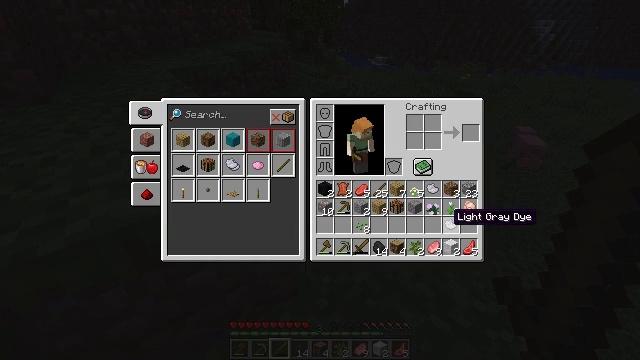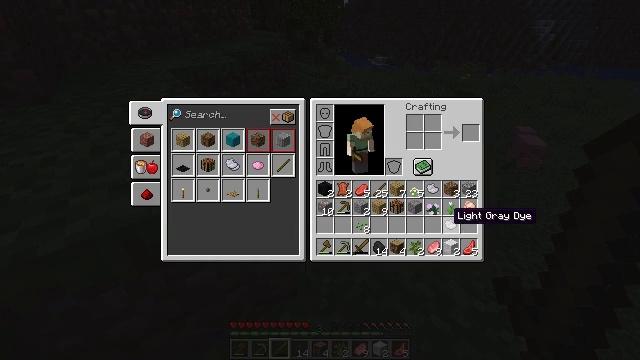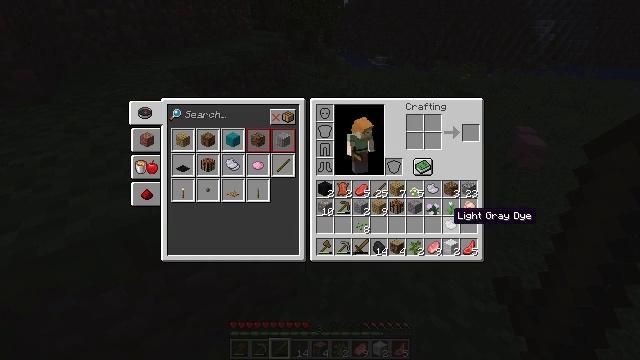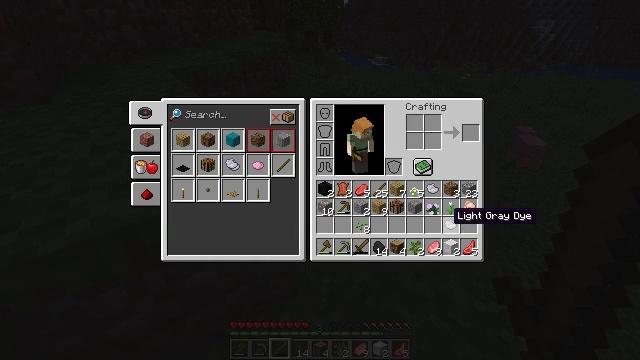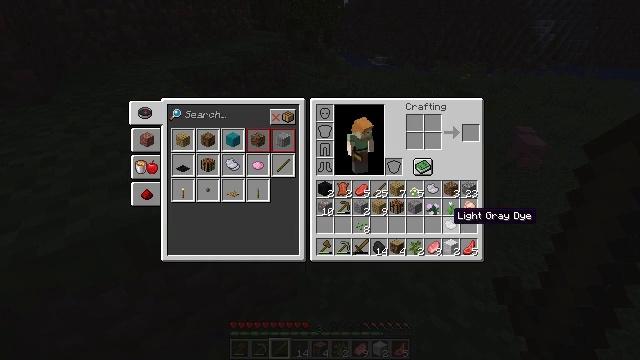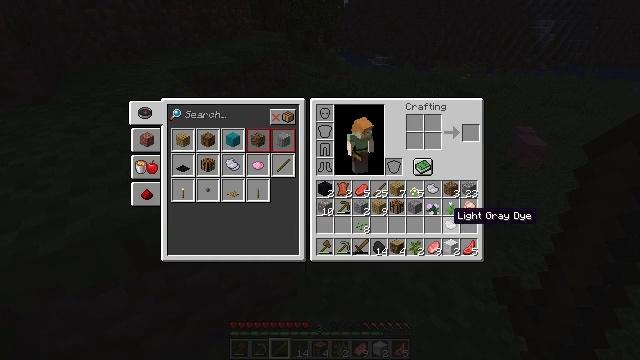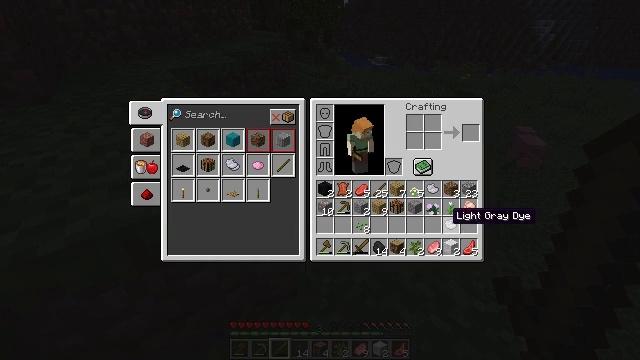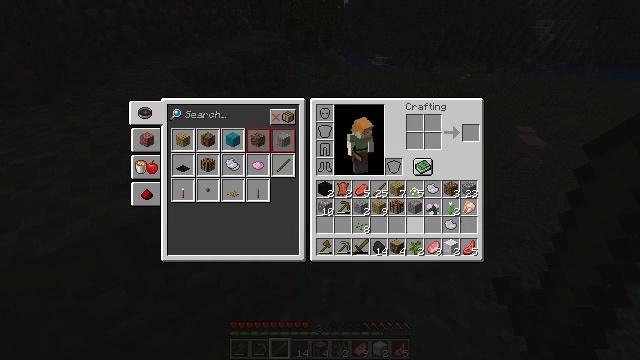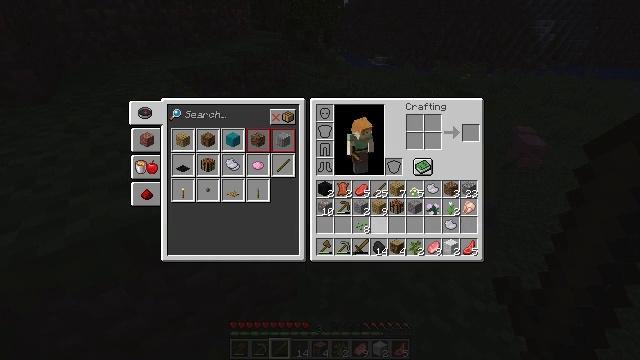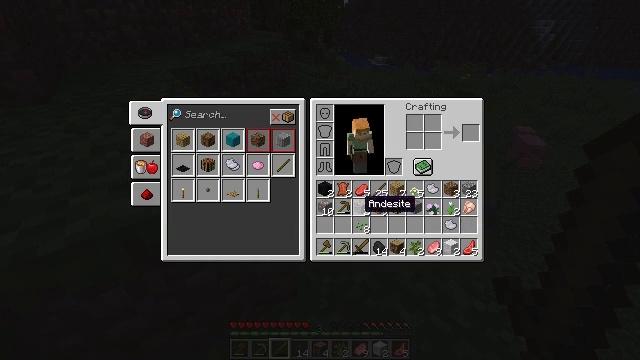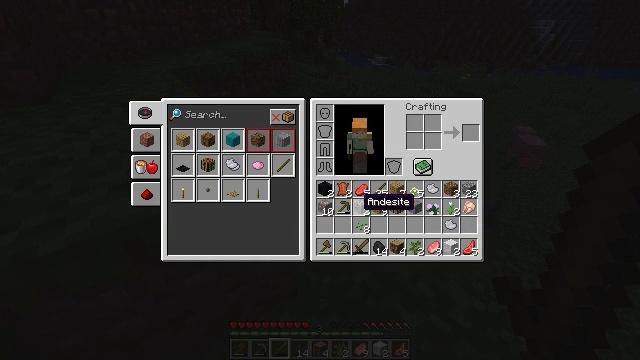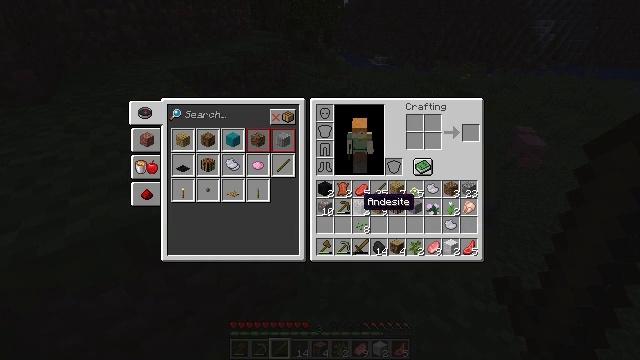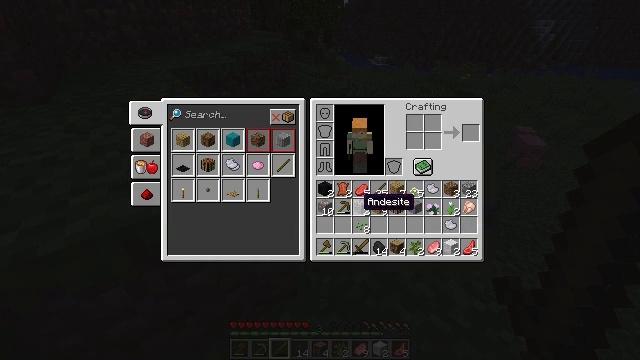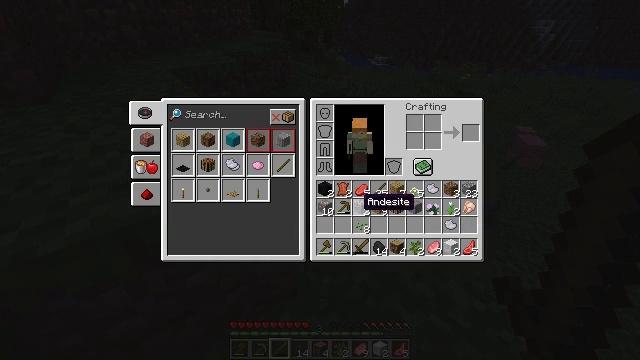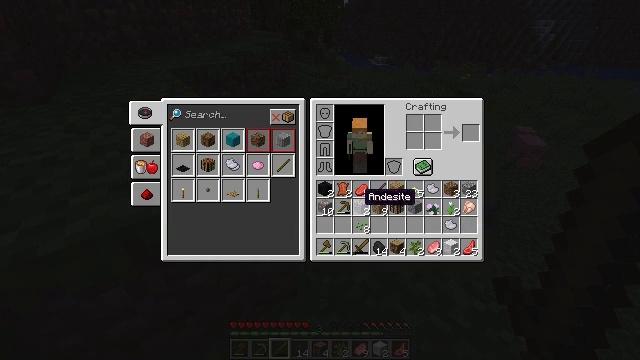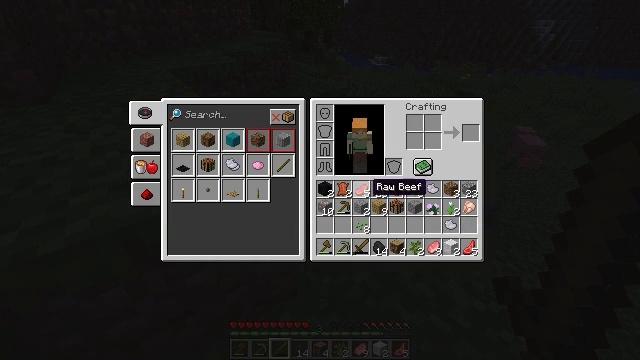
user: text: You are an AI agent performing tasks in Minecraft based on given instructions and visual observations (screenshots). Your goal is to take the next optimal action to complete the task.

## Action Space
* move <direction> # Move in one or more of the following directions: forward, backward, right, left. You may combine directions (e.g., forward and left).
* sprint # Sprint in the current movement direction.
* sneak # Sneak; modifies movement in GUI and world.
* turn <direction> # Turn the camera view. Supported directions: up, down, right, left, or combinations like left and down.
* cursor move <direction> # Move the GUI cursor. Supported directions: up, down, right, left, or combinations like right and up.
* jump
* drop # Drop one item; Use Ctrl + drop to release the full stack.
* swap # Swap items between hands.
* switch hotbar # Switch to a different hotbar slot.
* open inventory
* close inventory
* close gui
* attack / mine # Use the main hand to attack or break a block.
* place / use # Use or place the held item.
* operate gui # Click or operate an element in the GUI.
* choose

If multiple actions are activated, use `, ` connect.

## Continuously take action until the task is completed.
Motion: motion action
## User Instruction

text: Craft light gray wool with dye in the crafting table.
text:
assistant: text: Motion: no_op
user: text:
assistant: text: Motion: no_op
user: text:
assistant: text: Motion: no_op
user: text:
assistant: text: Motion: no_op
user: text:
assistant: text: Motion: no_op
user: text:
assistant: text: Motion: no_op
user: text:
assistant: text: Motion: cursor move left
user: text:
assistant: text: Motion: cursor move left
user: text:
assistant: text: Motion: cursor move left and up
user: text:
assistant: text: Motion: no_op
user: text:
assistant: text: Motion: no_op
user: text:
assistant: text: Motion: no_op
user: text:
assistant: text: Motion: no_op
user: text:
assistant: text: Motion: no_op
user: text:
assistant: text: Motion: cursor move right and up
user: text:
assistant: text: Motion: cursor move right
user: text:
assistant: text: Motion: cursor move right
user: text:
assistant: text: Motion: cursor move right and down
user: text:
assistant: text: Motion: no_op
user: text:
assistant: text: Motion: no_op
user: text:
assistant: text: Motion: no_op
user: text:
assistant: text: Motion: no_op
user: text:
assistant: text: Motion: no_op
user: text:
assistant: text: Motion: no_op
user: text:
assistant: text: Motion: no_op
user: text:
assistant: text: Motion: no_op
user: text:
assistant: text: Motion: cursor move left
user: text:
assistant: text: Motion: cursor move down
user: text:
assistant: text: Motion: cursor move right and down
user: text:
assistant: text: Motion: cursor move right and down